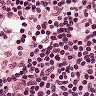
Metastatic tissue present: no